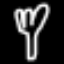
Label: fork